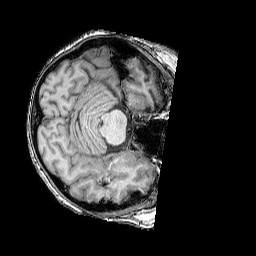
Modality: T1w
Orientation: axial
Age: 74
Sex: female
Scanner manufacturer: siemens
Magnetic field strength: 3 T
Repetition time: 2.25 s
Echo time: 0.00411 s